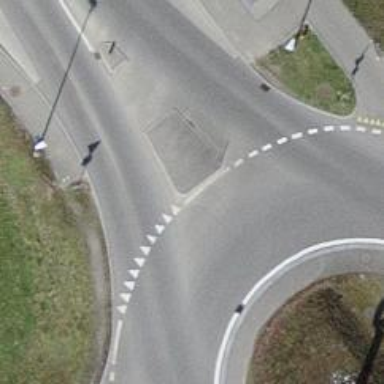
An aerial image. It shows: Unmarked crossing with pedestrian island.